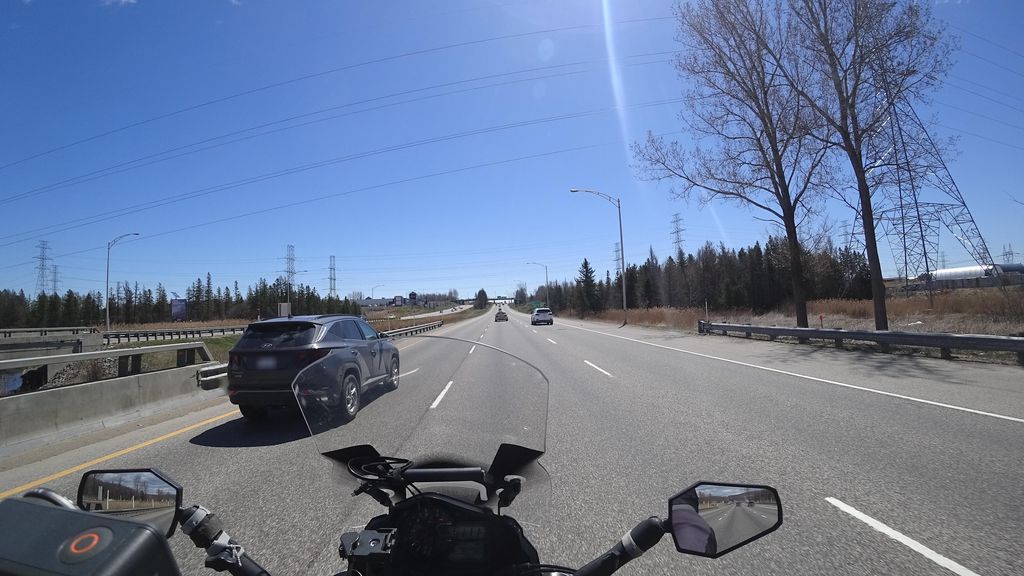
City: quebec_city